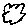
Label: cloud